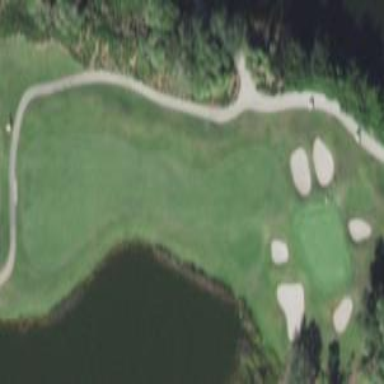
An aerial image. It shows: Golf fairway surrounded by grass.